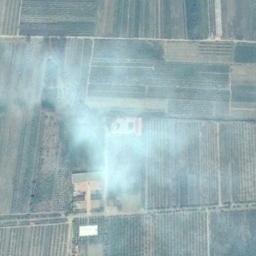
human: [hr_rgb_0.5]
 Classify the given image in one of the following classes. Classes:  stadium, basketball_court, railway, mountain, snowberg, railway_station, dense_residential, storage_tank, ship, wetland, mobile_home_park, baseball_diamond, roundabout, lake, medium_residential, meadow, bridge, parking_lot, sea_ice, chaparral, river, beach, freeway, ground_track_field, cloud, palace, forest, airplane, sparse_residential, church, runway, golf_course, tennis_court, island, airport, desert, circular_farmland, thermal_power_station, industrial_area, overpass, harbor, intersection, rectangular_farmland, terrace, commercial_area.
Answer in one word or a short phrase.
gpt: cloud